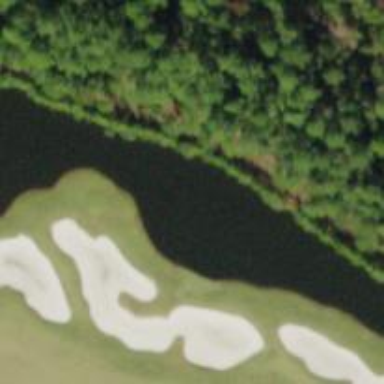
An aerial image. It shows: Golf bunker.